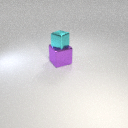
large purple metal cube below small cyan metal cube